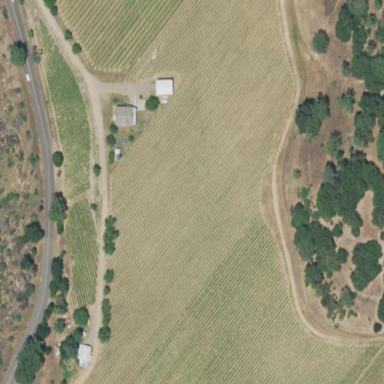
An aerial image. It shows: Vineyard growing wine grapes.